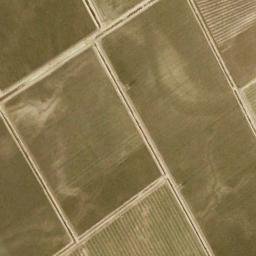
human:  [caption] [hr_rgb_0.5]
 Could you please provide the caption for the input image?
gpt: Several khaki rectangular farmlands are neatly arranged on the ground .

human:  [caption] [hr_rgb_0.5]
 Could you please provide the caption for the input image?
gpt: There are several dirt roads between the rectangular farmlands .

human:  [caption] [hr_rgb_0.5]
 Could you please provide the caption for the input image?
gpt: There are some bare rectangular farmland .

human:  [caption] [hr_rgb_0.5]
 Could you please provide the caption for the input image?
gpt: Several neatly arranged light green rectangular farm fields .

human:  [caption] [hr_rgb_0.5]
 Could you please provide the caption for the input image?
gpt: There are some yellow rectangular farmlands .